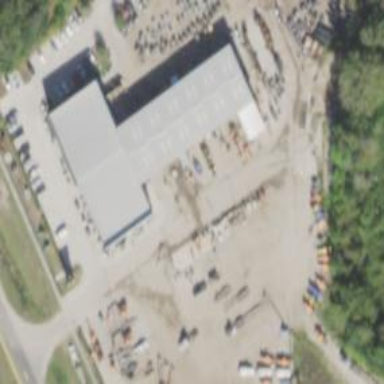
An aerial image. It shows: Car shop building.